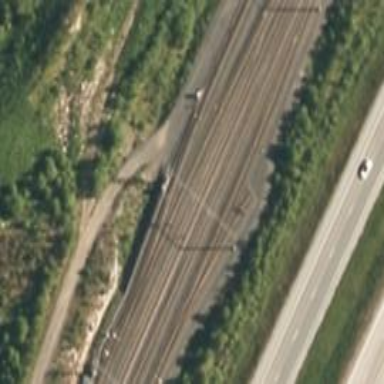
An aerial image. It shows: Railway with continuous electrified contact lines.